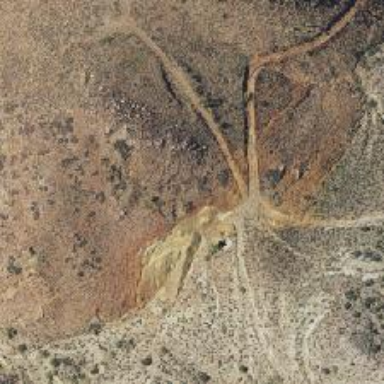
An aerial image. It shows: Quarry area.